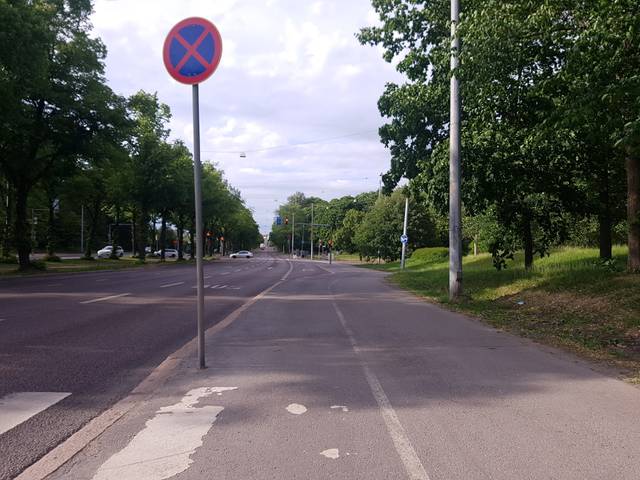
Region: Finland
Coordinates: 60.202, 24.946